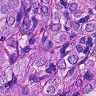
Metastatic tissue present: yes